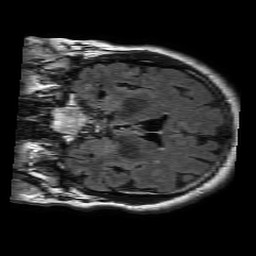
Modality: FLAIR
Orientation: coronal
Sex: male
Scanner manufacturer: philips
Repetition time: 11 s
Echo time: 0.125 s